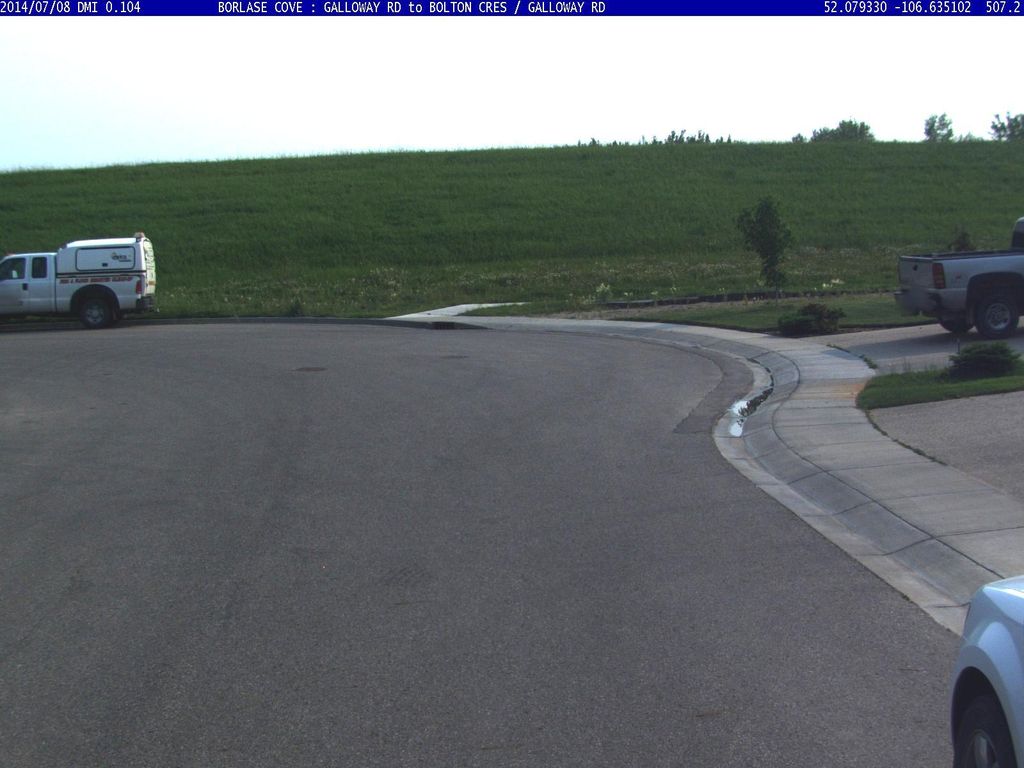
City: saskatoon